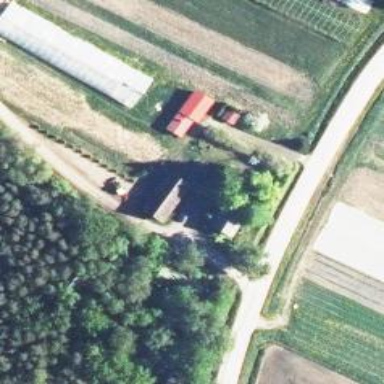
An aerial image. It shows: Farm.